Field crop: tomato
Growth stage: 1
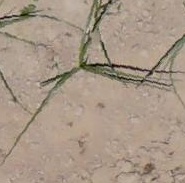
Species: cyperus